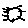
Label: sun